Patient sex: F
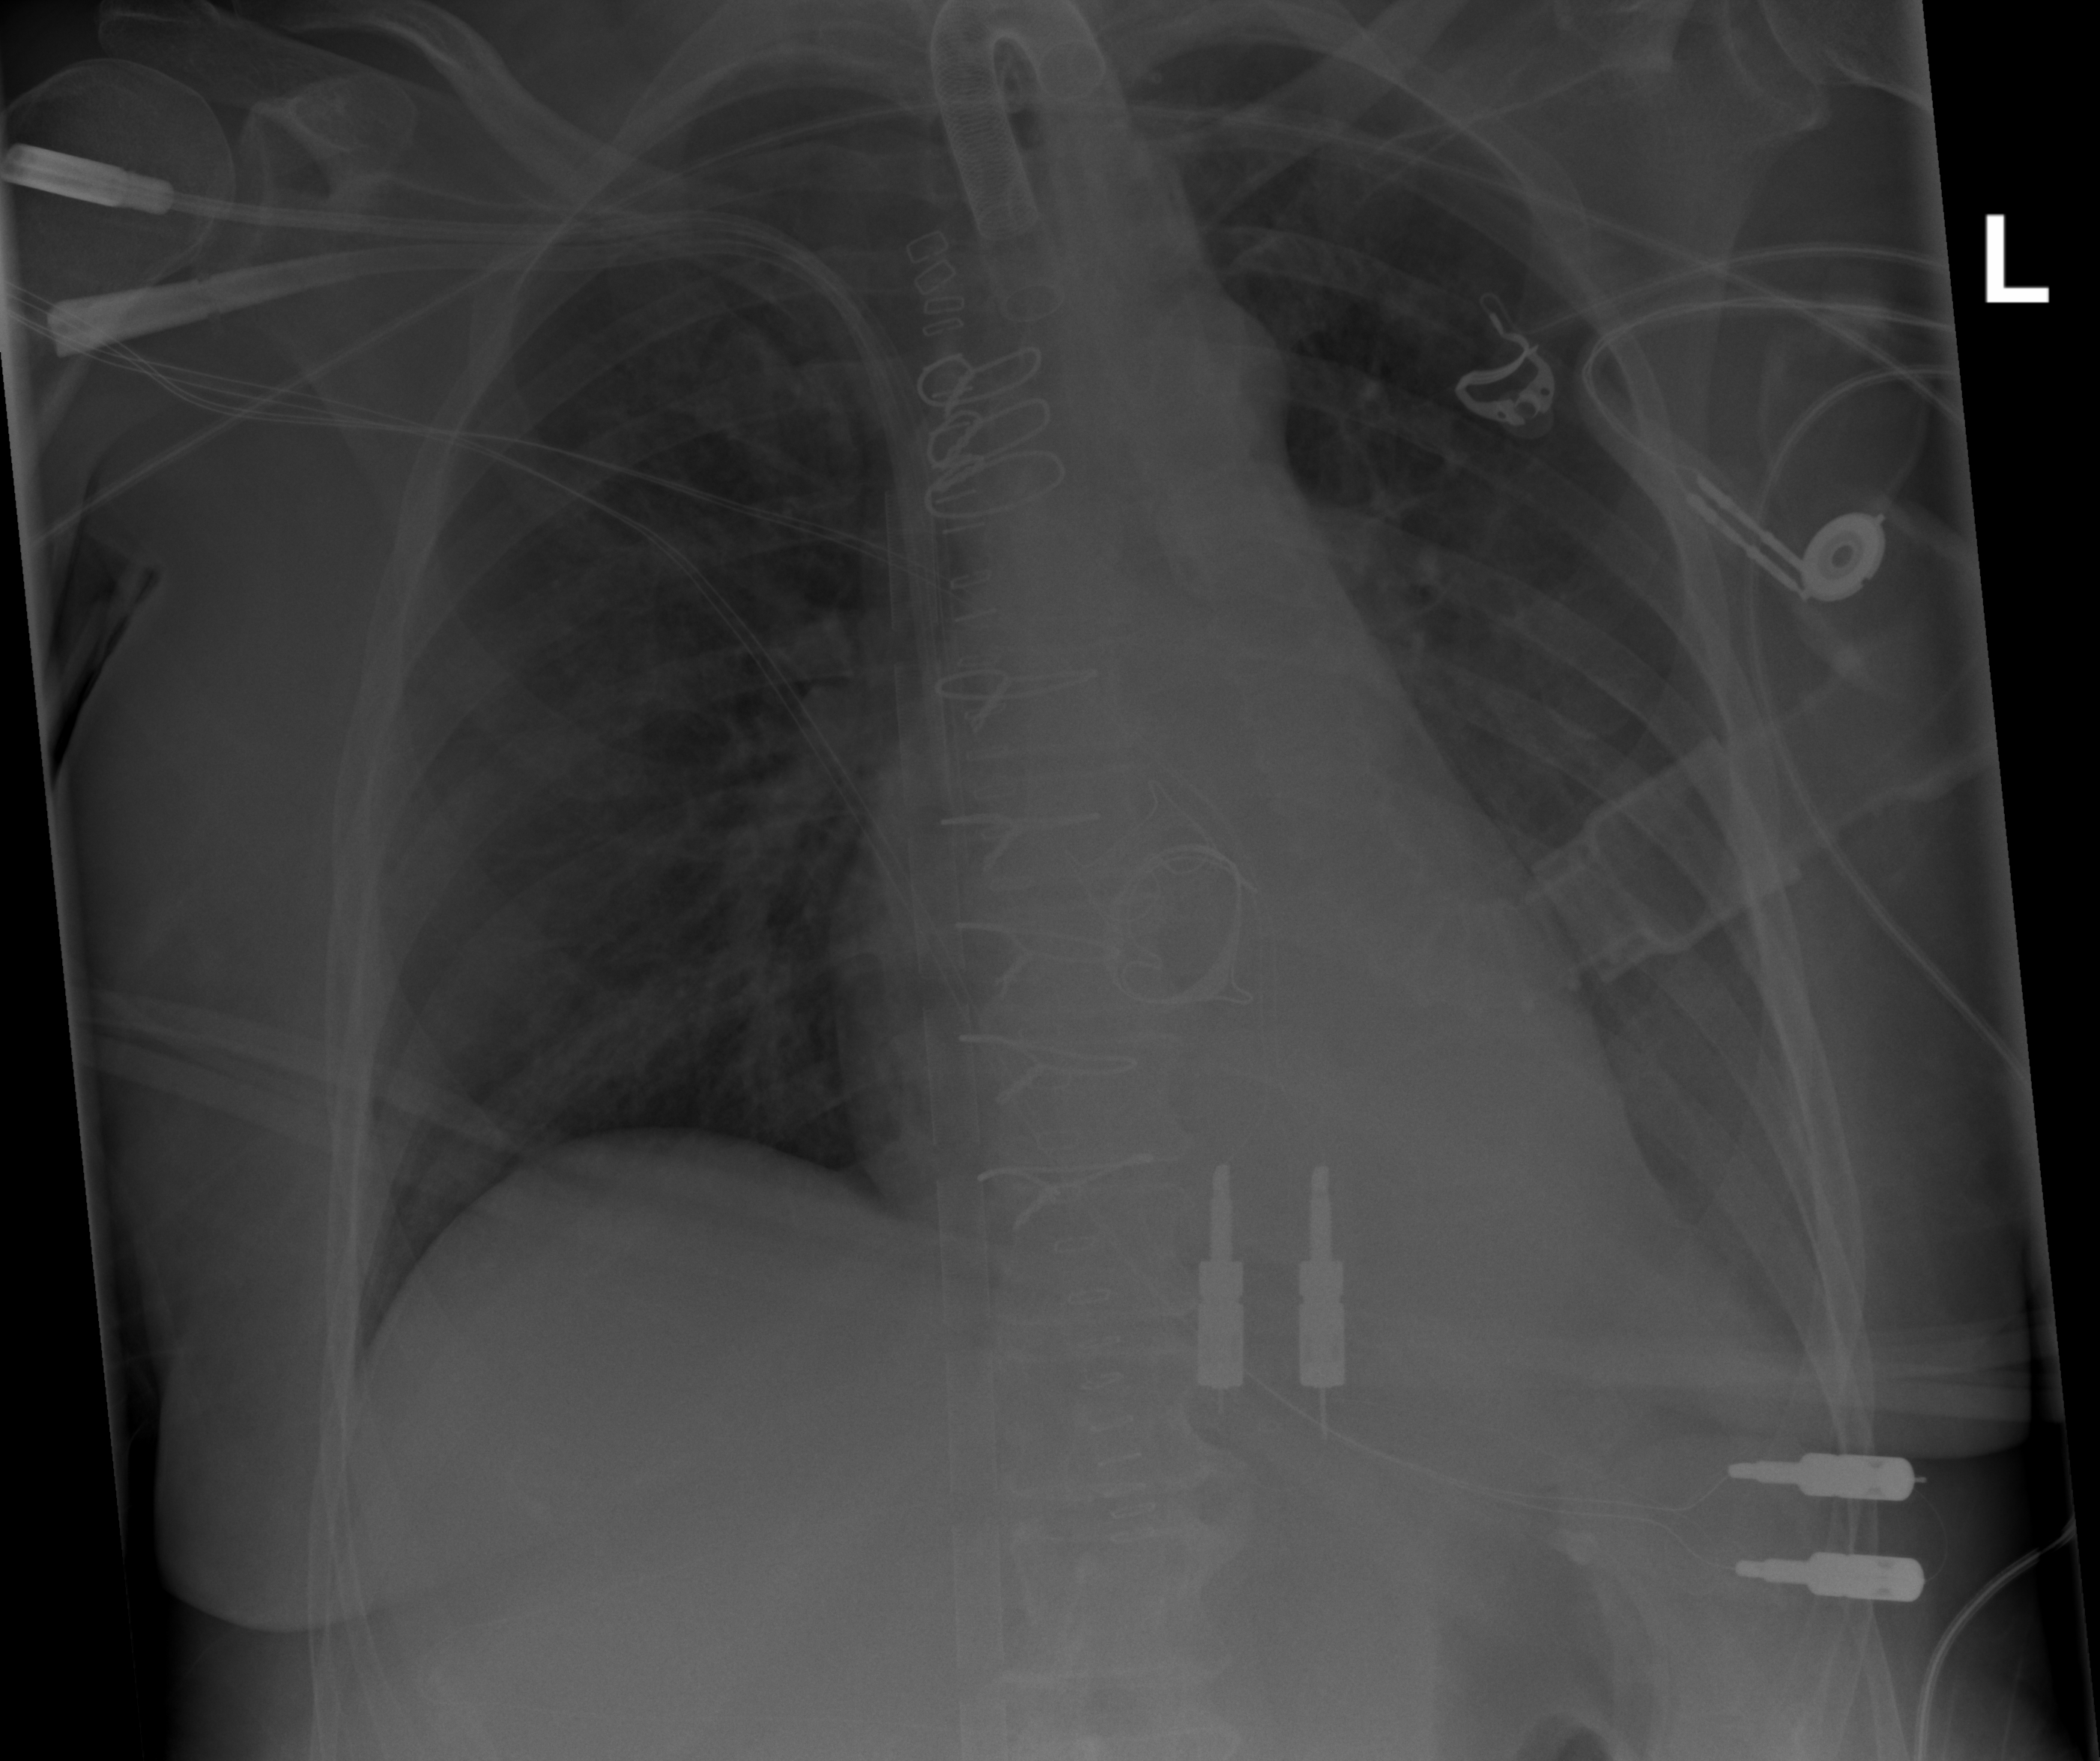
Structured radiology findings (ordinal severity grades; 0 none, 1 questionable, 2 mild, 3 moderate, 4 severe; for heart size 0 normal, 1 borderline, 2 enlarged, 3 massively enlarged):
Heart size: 0
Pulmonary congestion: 0
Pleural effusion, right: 0
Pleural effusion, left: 2
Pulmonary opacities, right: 0
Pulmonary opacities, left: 0
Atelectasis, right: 0
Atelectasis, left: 2